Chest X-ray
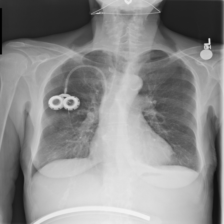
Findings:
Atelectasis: negative
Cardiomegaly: negative
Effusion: negative
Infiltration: negative
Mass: negative
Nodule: negative
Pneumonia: negative
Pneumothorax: negative
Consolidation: negative
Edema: negative
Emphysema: negative
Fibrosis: negative
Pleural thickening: negative
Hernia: negative